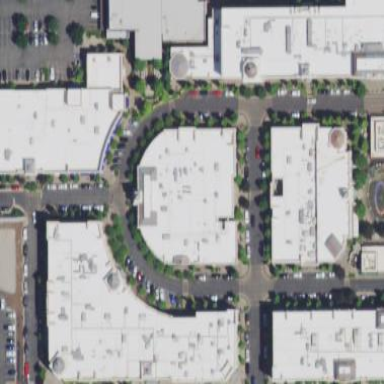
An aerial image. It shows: Retail building.